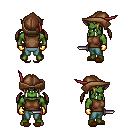
a pixel art fantasy rpg character, male body template, orc, green skin, brown sleeveless shirt, teal pants, blonde twin-tailed hairstyle, leather cap, gold gloves, brown slippers, dagger, four views (front, back, left, right), 2x2 character sprite sheet, small pixel art, hard edges, no anti-aliasing